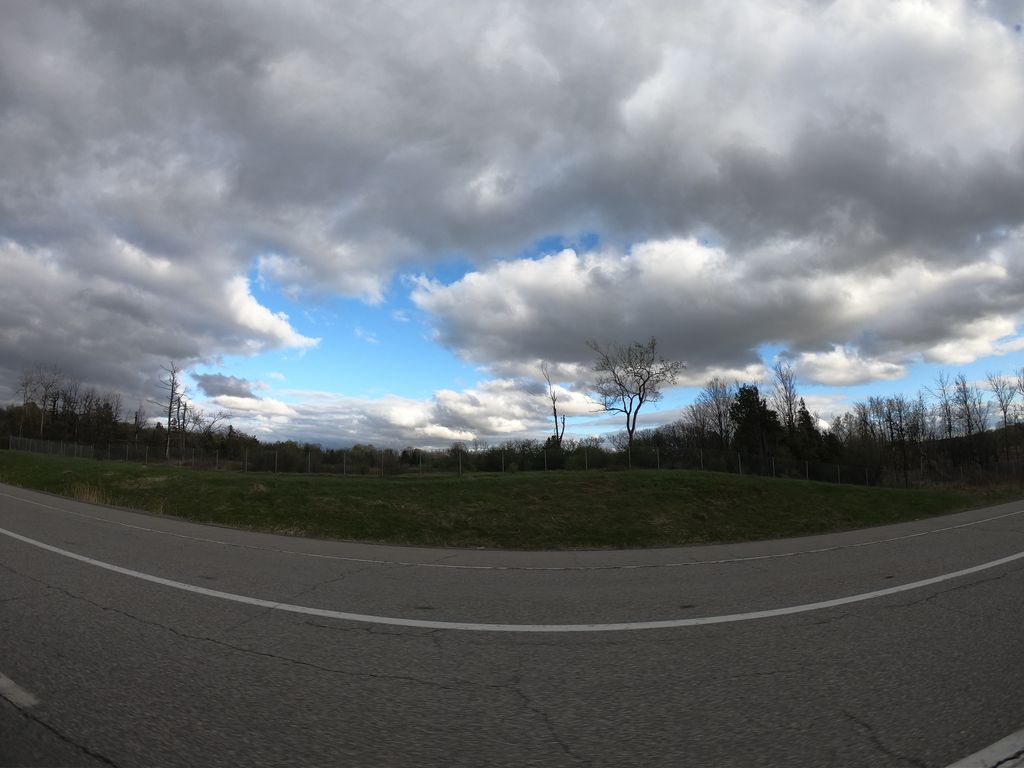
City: ottawa-gatineau